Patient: sex F, age 71
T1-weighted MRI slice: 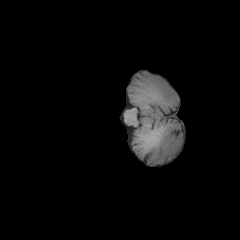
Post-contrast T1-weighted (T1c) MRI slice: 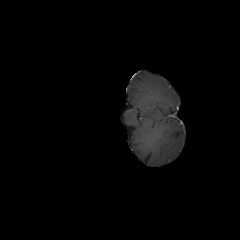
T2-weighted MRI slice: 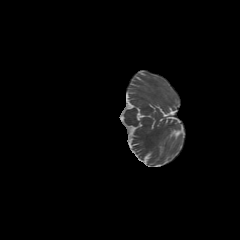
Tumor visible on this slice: no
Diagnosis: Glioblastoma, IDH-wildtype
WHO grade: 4